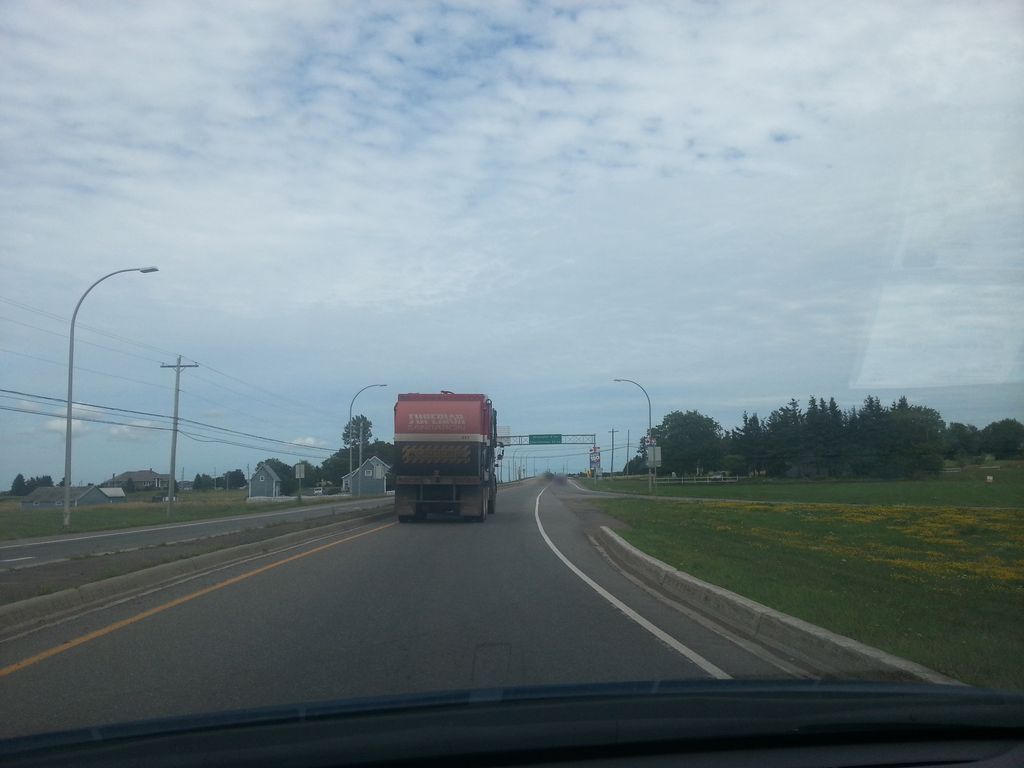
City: charlottetown